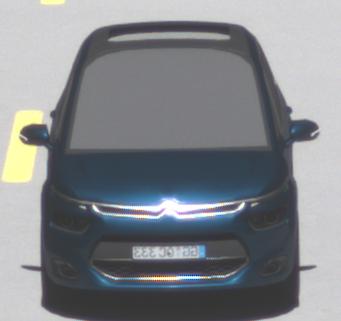
Make: Citroen
Model: Grand C4 Picasso VTi 120
Detailed model: Grand C4 Picasso (II)
Model produced from: 2013/10
Model produced until: 2015/02
Doors: 5
Color: blue
Road condition: dry road
Daytime: midday
Contrast: high contrast